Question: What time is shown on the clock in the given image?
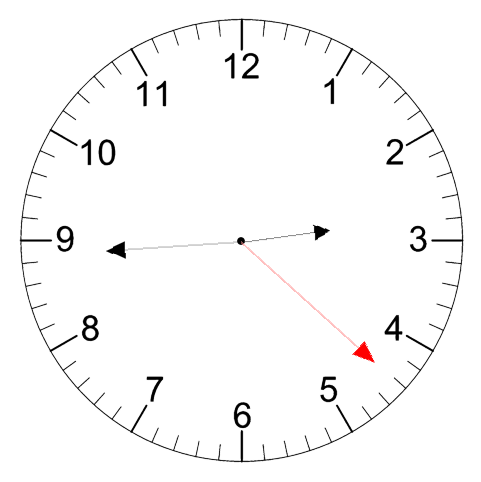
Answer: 02:44:22